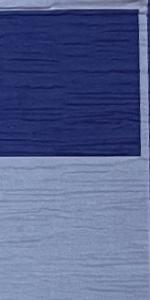
Label: Empty